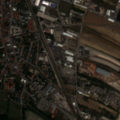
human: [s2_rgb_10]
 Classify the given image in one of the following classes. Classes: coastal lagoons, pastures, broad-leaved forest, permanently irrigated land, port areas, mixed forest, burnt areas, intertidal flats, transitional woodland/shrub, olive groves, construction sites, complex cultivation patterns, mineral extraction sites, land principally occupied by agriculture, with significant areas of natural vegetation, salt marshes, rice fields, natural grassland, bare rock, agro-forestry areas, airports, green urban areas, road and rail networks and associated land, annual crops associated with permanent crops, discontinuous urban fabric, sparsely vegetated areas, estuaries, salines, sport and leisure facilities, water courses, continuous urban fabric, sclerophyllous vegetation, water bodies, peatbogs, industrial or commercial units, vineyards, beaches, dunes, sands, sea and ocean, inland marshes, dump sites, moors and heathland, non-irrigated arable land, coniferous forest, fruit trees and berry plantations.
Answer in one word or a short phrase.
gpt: discontinuous urban fabric, industrial or commercial units, non-irrigated arable land, land principally occupied by agriculture, with significant areas of natural vegetation, broad-leaved forest